Aerial crown-view tile of a tropical tree (Barro Colorado Island, Panama), acquired 20250616:
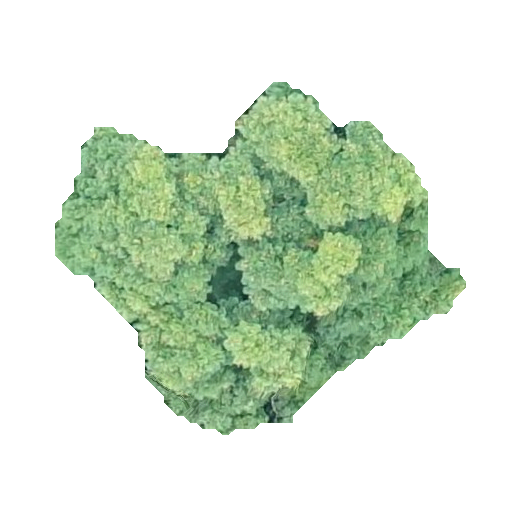
Species: Jacaranda copaia
GBIF accepted scientific name: Jacaranda copaia
Crown area: 127.079 m²